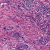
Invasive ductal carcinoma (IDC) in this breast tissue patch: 1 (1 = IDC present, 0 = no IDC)